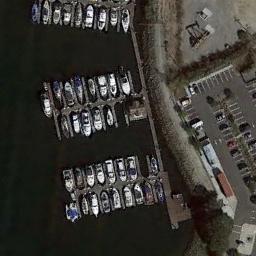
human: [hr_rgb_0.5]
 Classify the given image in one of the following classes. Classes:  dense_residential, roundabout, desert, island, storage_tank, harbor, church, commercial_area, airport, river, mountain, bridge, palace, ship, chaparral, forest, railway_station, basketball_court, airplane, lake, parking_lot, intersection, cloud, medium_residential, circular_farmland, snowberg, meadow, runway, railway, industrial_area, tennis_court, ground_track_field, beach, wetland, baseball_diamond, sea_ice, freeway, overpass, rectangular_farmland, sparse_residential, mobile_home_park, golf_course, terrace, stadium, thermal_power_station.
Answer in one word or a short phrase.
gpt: harbor